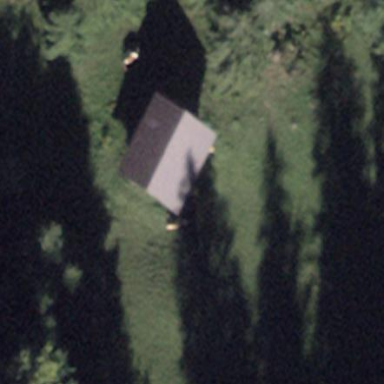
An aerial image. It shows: Barn.